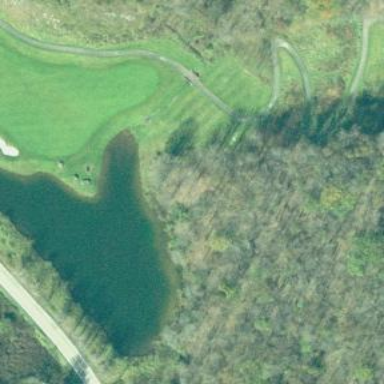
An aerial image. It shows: Scenic view of water hazard on golf course. The natural water feature adds beauty to the landscape.